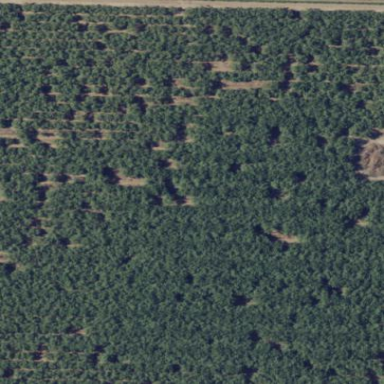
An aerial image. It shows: Orchard filled with almond trees.